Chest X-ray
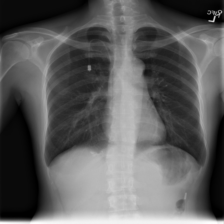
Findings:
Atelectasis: negative
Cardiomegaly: negative
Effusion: negative
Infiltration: negative
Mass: negative
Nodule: negative
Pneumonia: negative
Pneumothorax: negative
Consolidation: negative
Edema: negative
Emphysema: negative
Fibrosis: negative
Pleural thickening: negative
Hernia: negative